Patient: sex M, age 61
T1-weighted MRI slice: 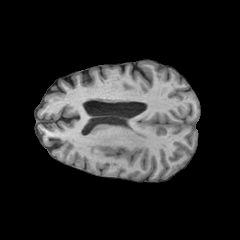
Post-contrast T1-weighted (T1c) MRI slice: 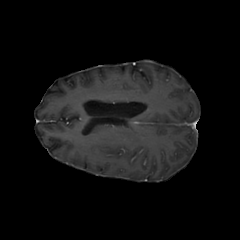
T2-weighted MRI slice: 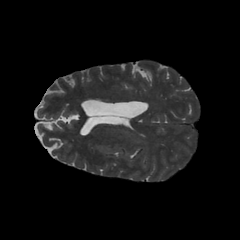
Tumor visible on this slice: no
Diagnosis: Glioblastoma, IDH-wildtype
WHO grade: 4